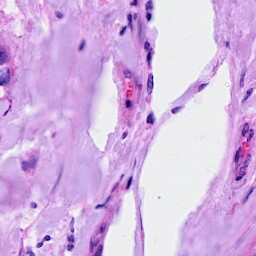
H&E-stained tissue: Breast